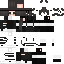
A female human skin with dark skin, wearing brown long hair dressed in a black hoodie and black pants, featuring a closed mouth.